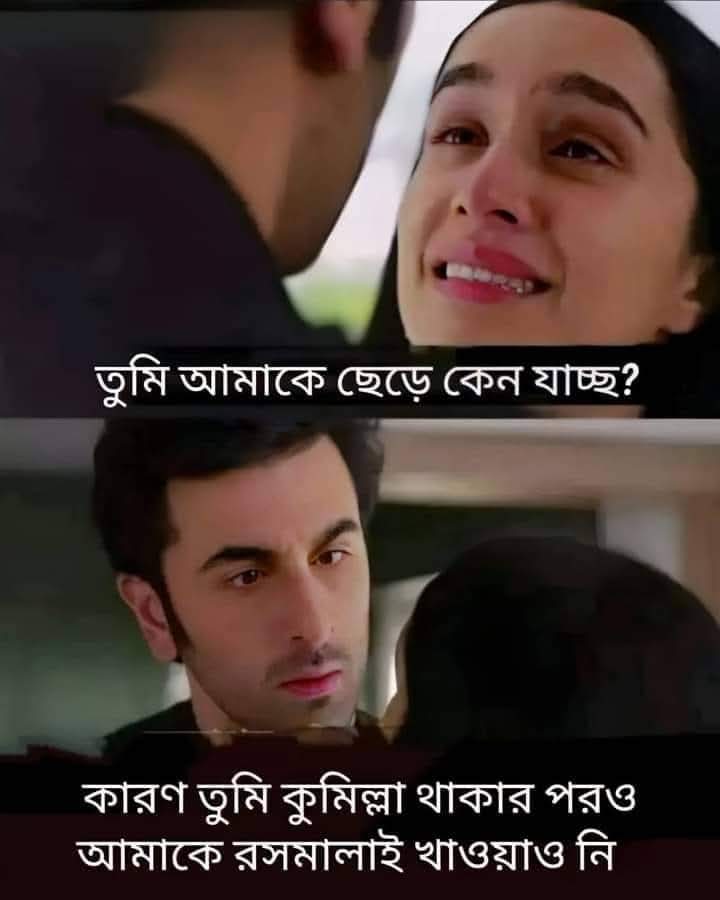
Text: তুমি আমাকে ছেড়ে কেন যাচ্ছ?
কারণ তুমি কুমিল্লা থাকার পরও আমাকে রসমালাই খাওয়াও নি
Label: Non Hate